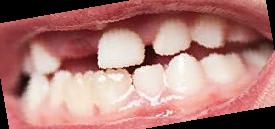
Condition: hypodontia